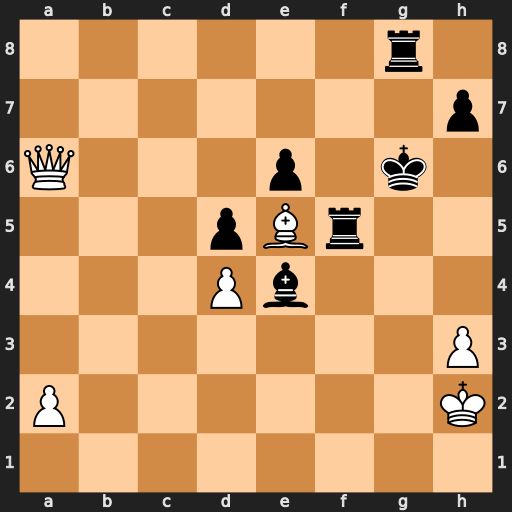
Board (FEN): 6r1/7p/Q3p1k1/3pBr2/3Pb3/7P/P6K/8
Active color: w
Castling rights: -
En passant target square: -
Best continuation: Qxe6+ Kh5 Qxg8 Rf2+ Kg1 Rg2+ Qxg2 Bxg2 Kxg2